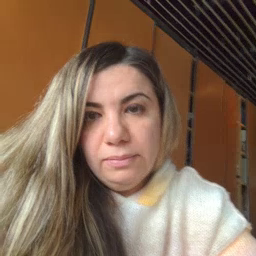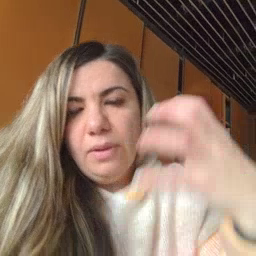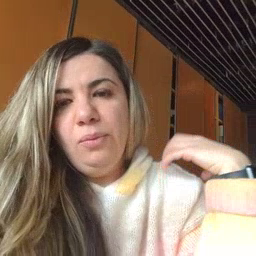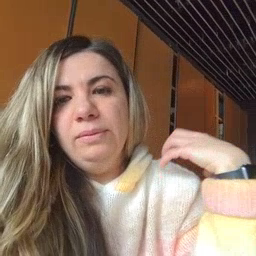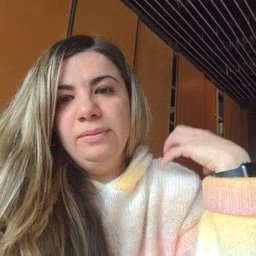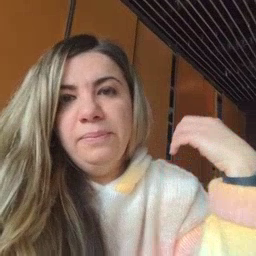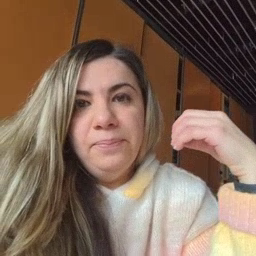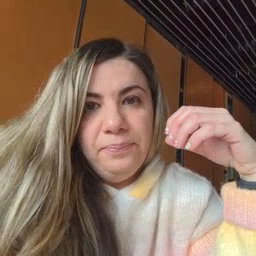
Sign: outside